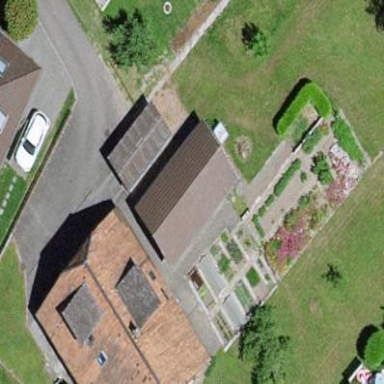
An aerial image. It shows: Shed.